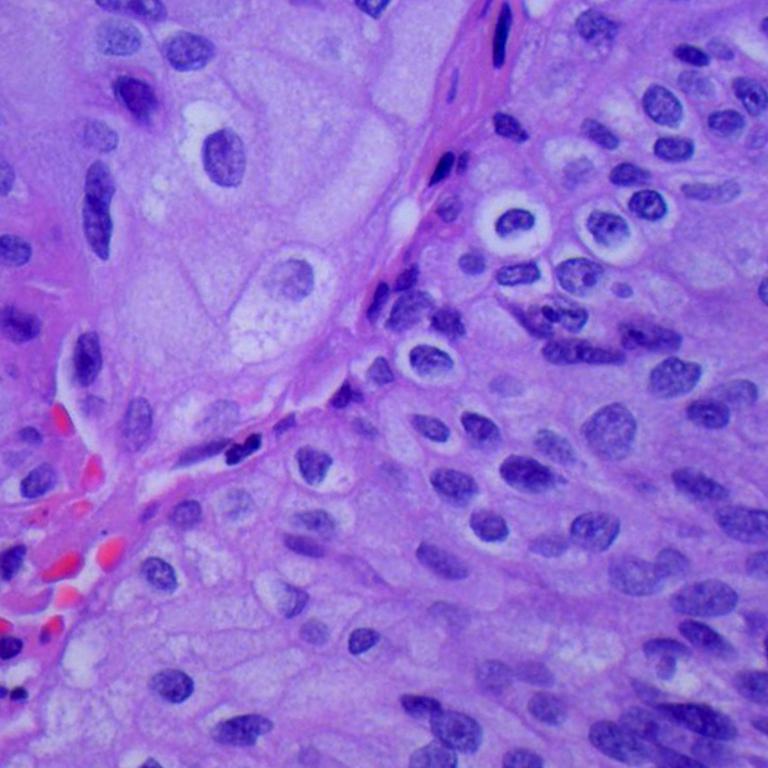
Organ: lung
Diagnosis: squamous carcinomas